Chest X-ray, PA view. Patient: 35 years old, sex F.
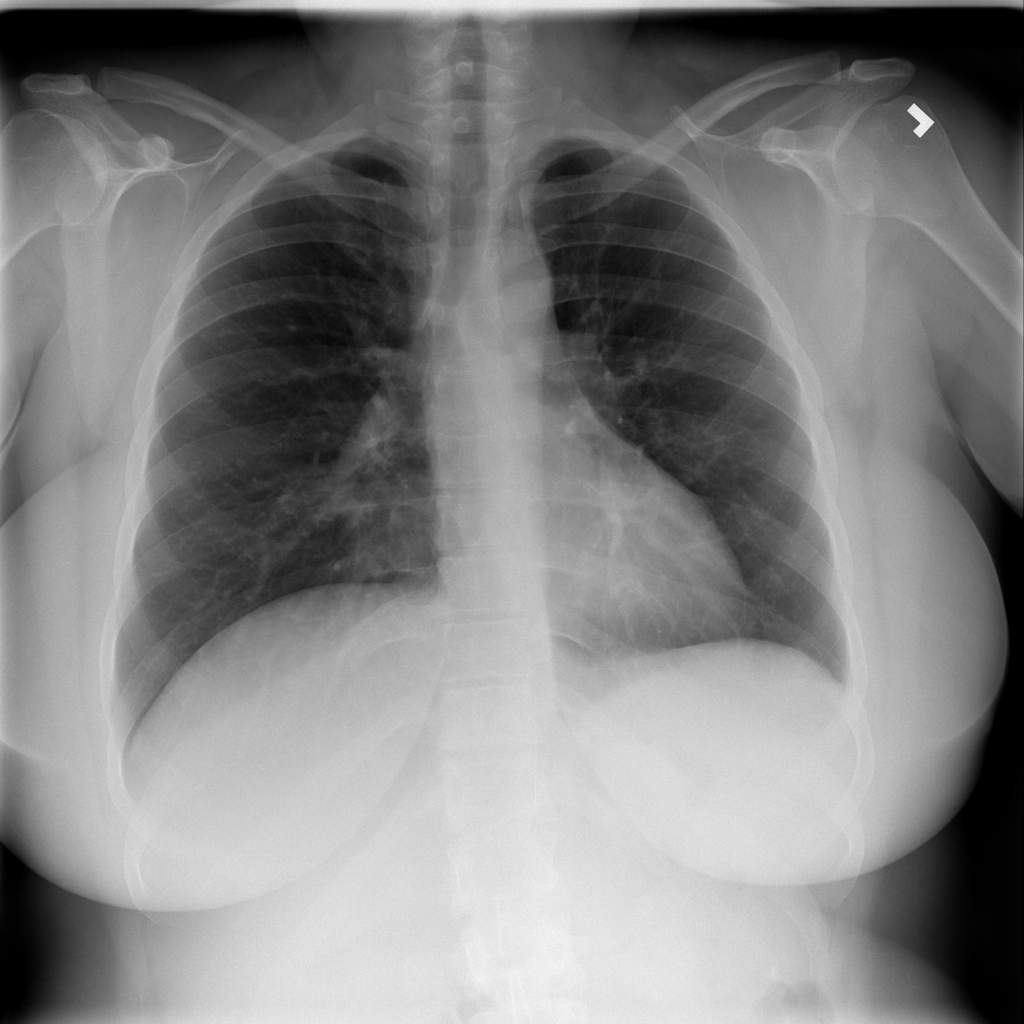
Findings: Infiltration